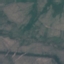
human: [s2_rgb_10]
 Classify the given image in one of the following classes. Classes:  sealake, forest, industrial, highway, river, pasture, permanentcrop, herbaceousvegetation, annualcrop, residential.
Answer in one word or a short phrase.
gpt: HerbaceousVegetation